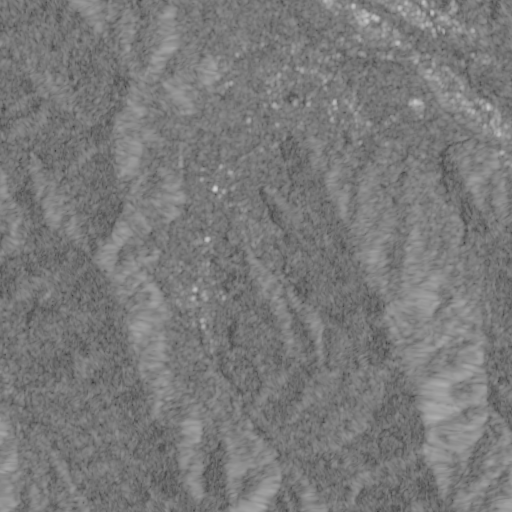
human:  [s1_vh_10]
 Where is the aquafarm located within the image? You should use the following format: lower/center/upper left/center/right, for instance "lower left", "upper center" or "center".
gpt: The aquafarm is located in the upper right of the image.
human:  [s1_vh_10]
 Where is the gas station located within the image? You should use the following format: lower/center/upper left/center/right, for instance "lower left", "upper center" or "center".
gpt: The gas station is located in the upper right of the image.
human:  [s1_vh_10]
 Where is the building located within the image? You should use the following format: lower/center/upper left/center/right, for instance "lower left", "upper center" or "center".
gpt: There is no building in the image.

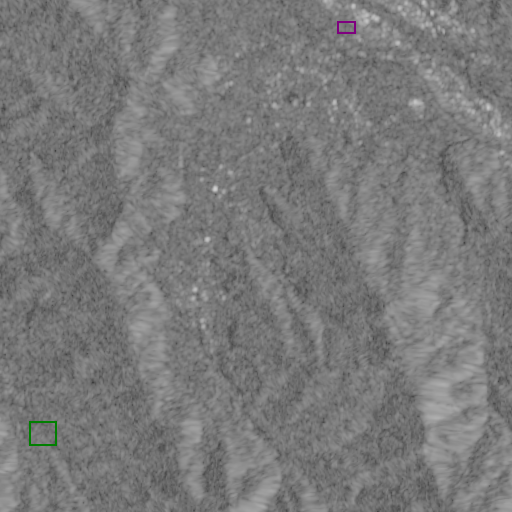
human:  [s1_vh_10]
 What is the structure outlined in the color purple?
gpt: The structure outlined in purple is a crop field.
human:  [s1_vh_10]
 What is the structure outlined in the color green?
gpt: The structure outlined in green is a park.
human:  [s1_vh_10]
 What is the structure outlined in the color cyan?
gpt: There is no cyan outline.